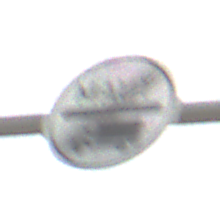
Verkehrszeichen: EndeMautpflicht
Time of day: MorningAfternoon
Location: Outdoor (Nature)
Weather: Overcast
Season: NotSpecified
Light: Natural